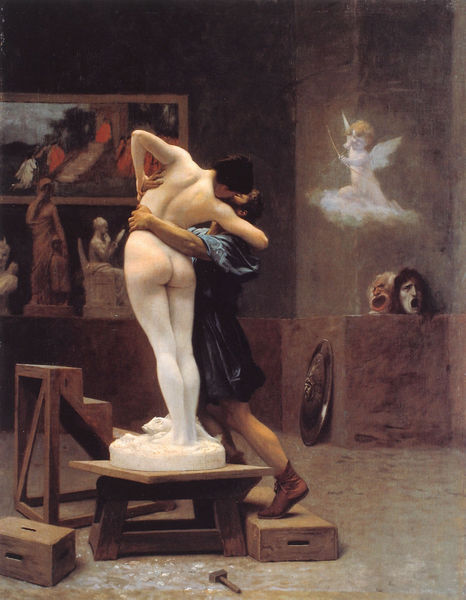
Titel: Pygmalion und Galatea
Künstler: Jean-Léon Gérôme
Institution: New York, The Metropolitan Museum of  Art
Schlagwörter: akt, gemälde, haut, mann, nackt, weiß, frauen, braun, frau, köpfe, marmor, rücken, sockel, stein, bild, figur, engel, skulptur, statue, gesäß, hintern, kuss, leidenschaft, liebe, umarmung, modell, bogen, kisten, figuren, leiter, treppe, atelier, maler, stufen, schild, arsch, künstler, kiste, kunst, skulpturen, hammer, attelier, amor, sexy, pfeil, bildhauer, nude, masken, holzschemel, lesbisch, po, sey